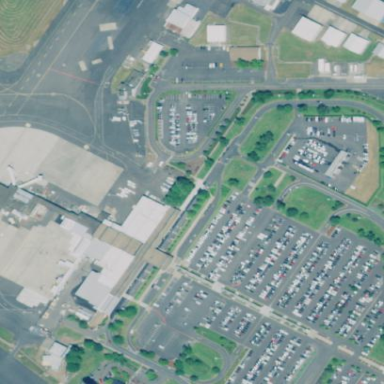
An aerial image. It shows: Terminal building located at airport.